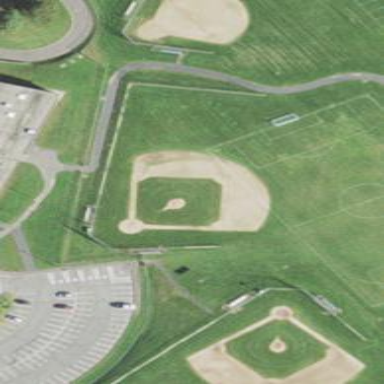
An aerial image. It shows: Baseball pitch for leisure and sports activities.